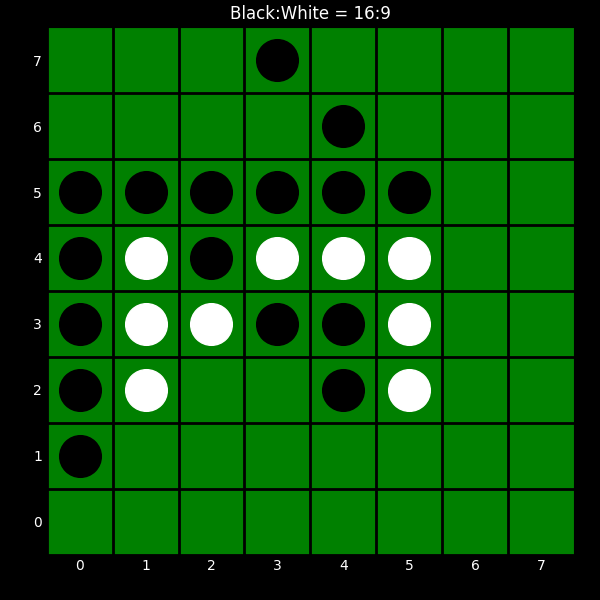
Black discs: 16
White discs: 9